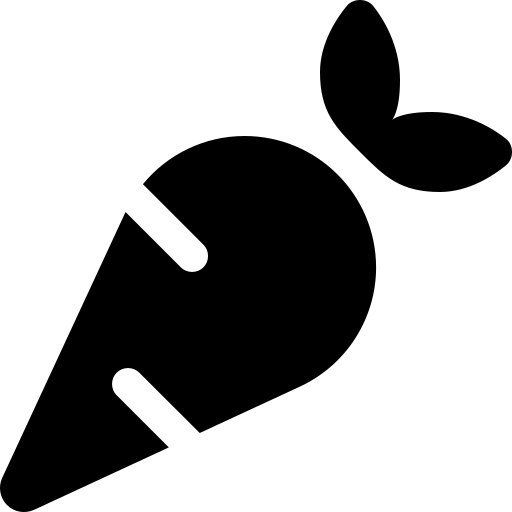
Tags: icon, FontAwesome, fa-icon, solid, carrot